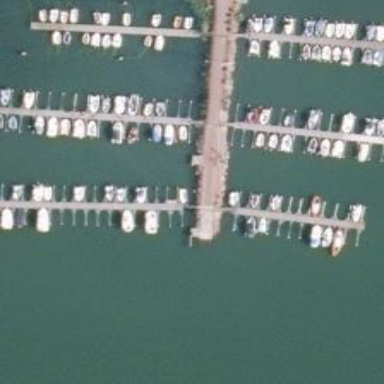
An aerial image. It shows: Pier located along footway.